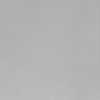
Label: dusty